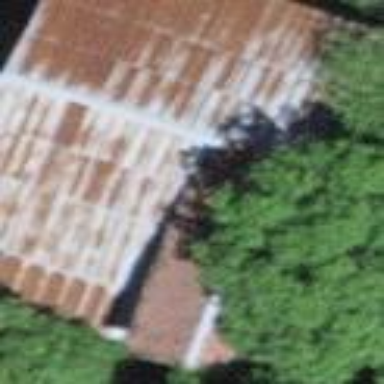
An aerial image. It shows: Barn.